Interaction volume radius: 5 \u00c5
Interaction volume height: 25 \u00c5
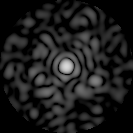
Disorder parameter: 0.8478